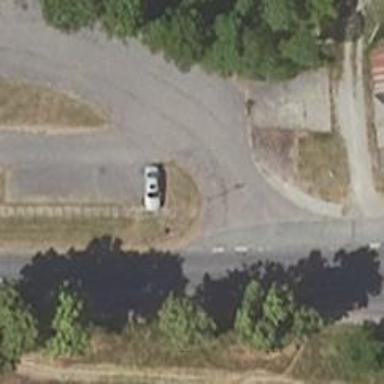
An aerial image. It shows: Parking aisle designated as service road.